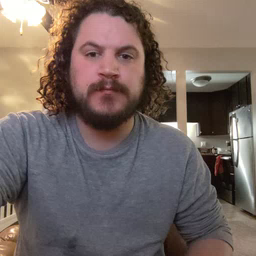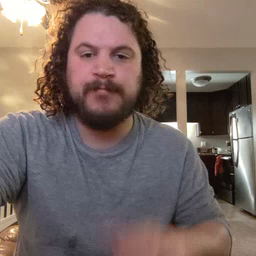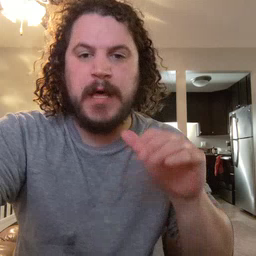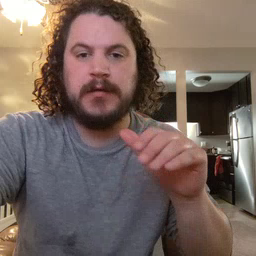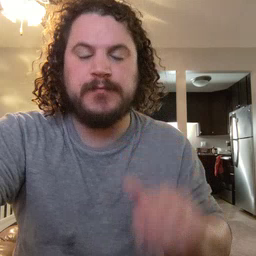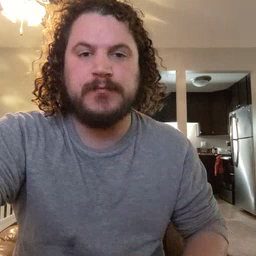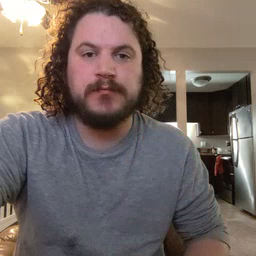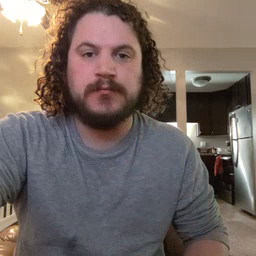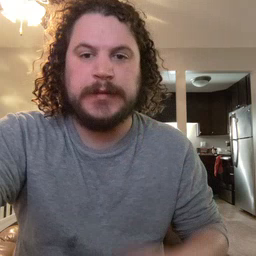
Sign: bye